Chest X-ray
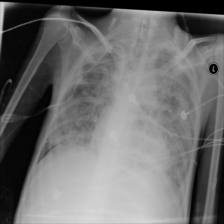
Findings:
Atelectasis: negative
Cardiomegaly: negative
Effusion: negative
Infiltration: negative
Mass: negative
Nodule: negative
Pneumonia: negative
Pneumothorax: negative
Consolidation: negative
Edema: positive
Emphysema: negative
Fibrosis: negative
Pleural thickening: negative
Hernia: negative